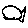
Label: fish